Field crop: maize
Growth stage: 2
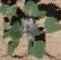
Species: chenopodium